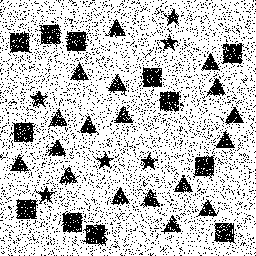
Squares: 12
Triangles: 18
Stars: 6
Total shapes: 36